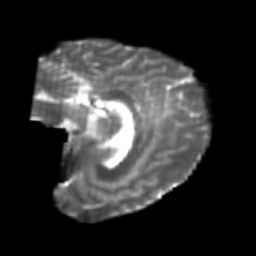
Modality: T2w
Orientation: sagittal
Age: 24
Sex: female
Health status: healthy
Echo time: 0.074 s